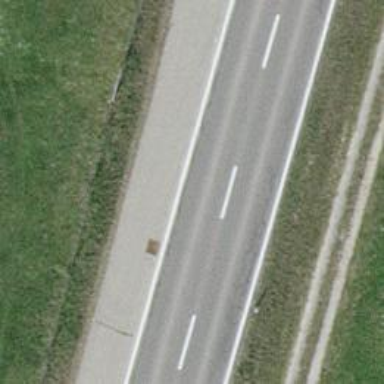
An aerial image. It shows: Asphalt road classified as primary highway.